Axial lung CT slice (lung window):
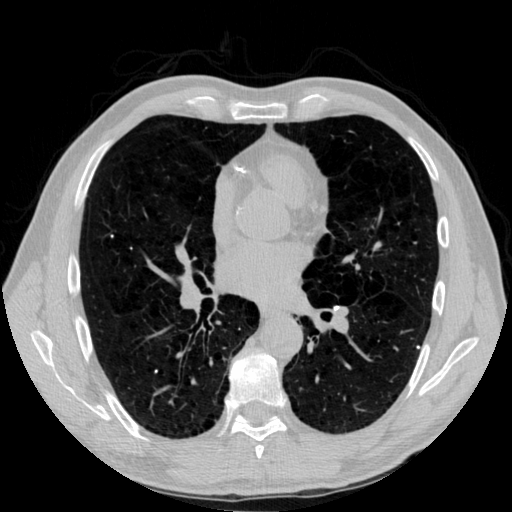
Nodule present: no